Question: I am in the middle of making a rope physics simulation in c++ (spring physics). I successfully implemented basic rope movement, which is made up from several "bones" (which are just some particles [masses] with position, weight, etc). When each particle's position is calculated, I assign them each to its corresponding bone of a skinned mesh armature.
What I want is to calculate a particle's rotation so that it is rotated into its child particle (Circle is the head of the bone [the position of the particle], the black dot is the tail, which should connect to its child's head, and so on...):

I looked up some threads and came to this: <URL> and tried to implement the accepted answer to my project, so I've got this:
'''
XMVECTOR q;
XMVECTOR a = XMVector3Cross(head,tail);
XMVECTOR lh=XMVector3Length(head),lt=XMVector3Length(tail),dot=XMVector3Dot(head,tail);
q.m128_f32[0] = a.m128_f32[0]; //assigning the x coordinate
q.m128_f32[1] = a.m128_f32[1]; //assigning the y coordinate
q.m128_f32[2] = a.m128_f32[2]; //assigning the z coordinate
q.m128_f32[3] = sqrt(pow(lh.m128_f32[0],2)*pow(lt.m128_f32[0],2)) + dot.m128_f32[0]; //assigning the w coordinate
return XMQuaternionNormalize(q);
'''
Unfortunately, it has not worked for me for some reason, so tried another which also failed:
'''
XMVECTOR Head = XMVector3Normalize( head );
XMVECTOR Tail = XMVector3Normalize( tail );
float angle = acos(XMVector3Dot(Head,Tail).m128_f32[0]); //acos(dot(Head,Tail))
XMVECTOR axis = XMVector3Normalize(XMVector3Cross(Head,Tail));
XMVECTOR q = XMQuaternionRotationAxis(axis,angle);
'''
I would be very grateful if someone would post me an alternate solution, and sorry for the poor paint skills.
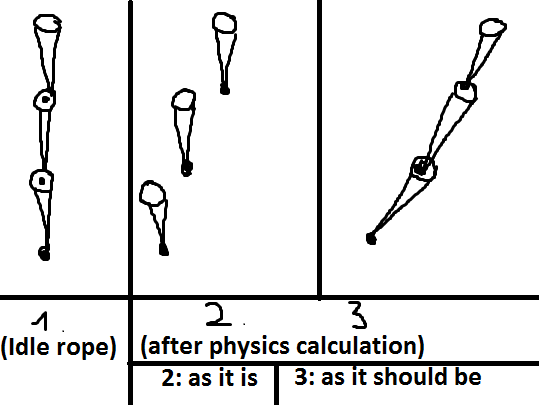
Answer: Don't use the members of XMVECTOR directly... the XMStore/XMLoad functions are there for that reason. The bottom solution should be as follows:
'''
XMVECTOR Head = XMVectorNormalize(head);
XMVECTOR Tail = XMVectorNormalize(tail);
float angle = 0.0f;
XMStoreFloat(&angle,XMVector3AngleBetweenVectors(Head,Tail));
XMVECTOR axis = XMVectorCross(Head,Tail);
return XMQuaternionAxisAngle(axis,angle);
'''
In this way you avoid the direct access to XMVECTOR, which may help to clear up the problems.
The first solution you had also should work, but again, should use the XMStore/XMLoad functions as opposed to direct access.
'''
XMFLOAT3 a;
XMStoreFloat3(&a,XMVector3Cross(head,tail));
float lh2, lt2, dot;
XMStoreFloat(&lh2,XMVector3Dot(head,head)); //this calculates the length squared.
XMStoreFloat(&lt2,XMVector3Dot(tail,tail)); //same as above
XMStoreFloat(&dot,XMVector3Dot(head,tail));
XMFLOAT4 q;
q.x = a.x; //assigning the x coordinate
q.y = a.y; //assigning the y coordinate
q.z = a.z; //assigning the z coordinate
q.w = sqrt(lh2*lt2) + dot; //assigning the w coordinate
return XMQuaternionNormalize(XMLoadFloat4(&q));
'''
UPDATE:
The above solutions will work if they are used carefully, but more often than not, they will produce results that end up centered around the origin. This is because of change of reference. To produce the desired behavior, you need to do the following (assuming points are represented by a struct/class Point):
'''
XMMATRIX CalculateTransform(Point p)
{
XMVECTOR pos=XMLoadFloat3(&p.GetPosition());
//Get your new rotation quaternion using the methods above
XMMATRIX r=XMMatrixRotationQuaternion(CalculateRotation(p.GetHead(),p.GetTail()));
XMMATRIX t=XMMatrixTranslationFromVector(pos);
if(p.HasParent())
return CalculateTransform(p.GetParent())*r*t;
else
return r*t;
}
'''
This will compose the movements of every prior bone in the hierarchy together to form the final transformation matrix of the point passed to the function.
The above solution will work for small models (<10-20 bones or so), but for much larger models, you will want a <URL> in there as well to speed up the calculation, as the recursion as it stands now will calculate the transformation matrix for the root bone many times over.